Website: crate-barrel
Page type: customer-info-address
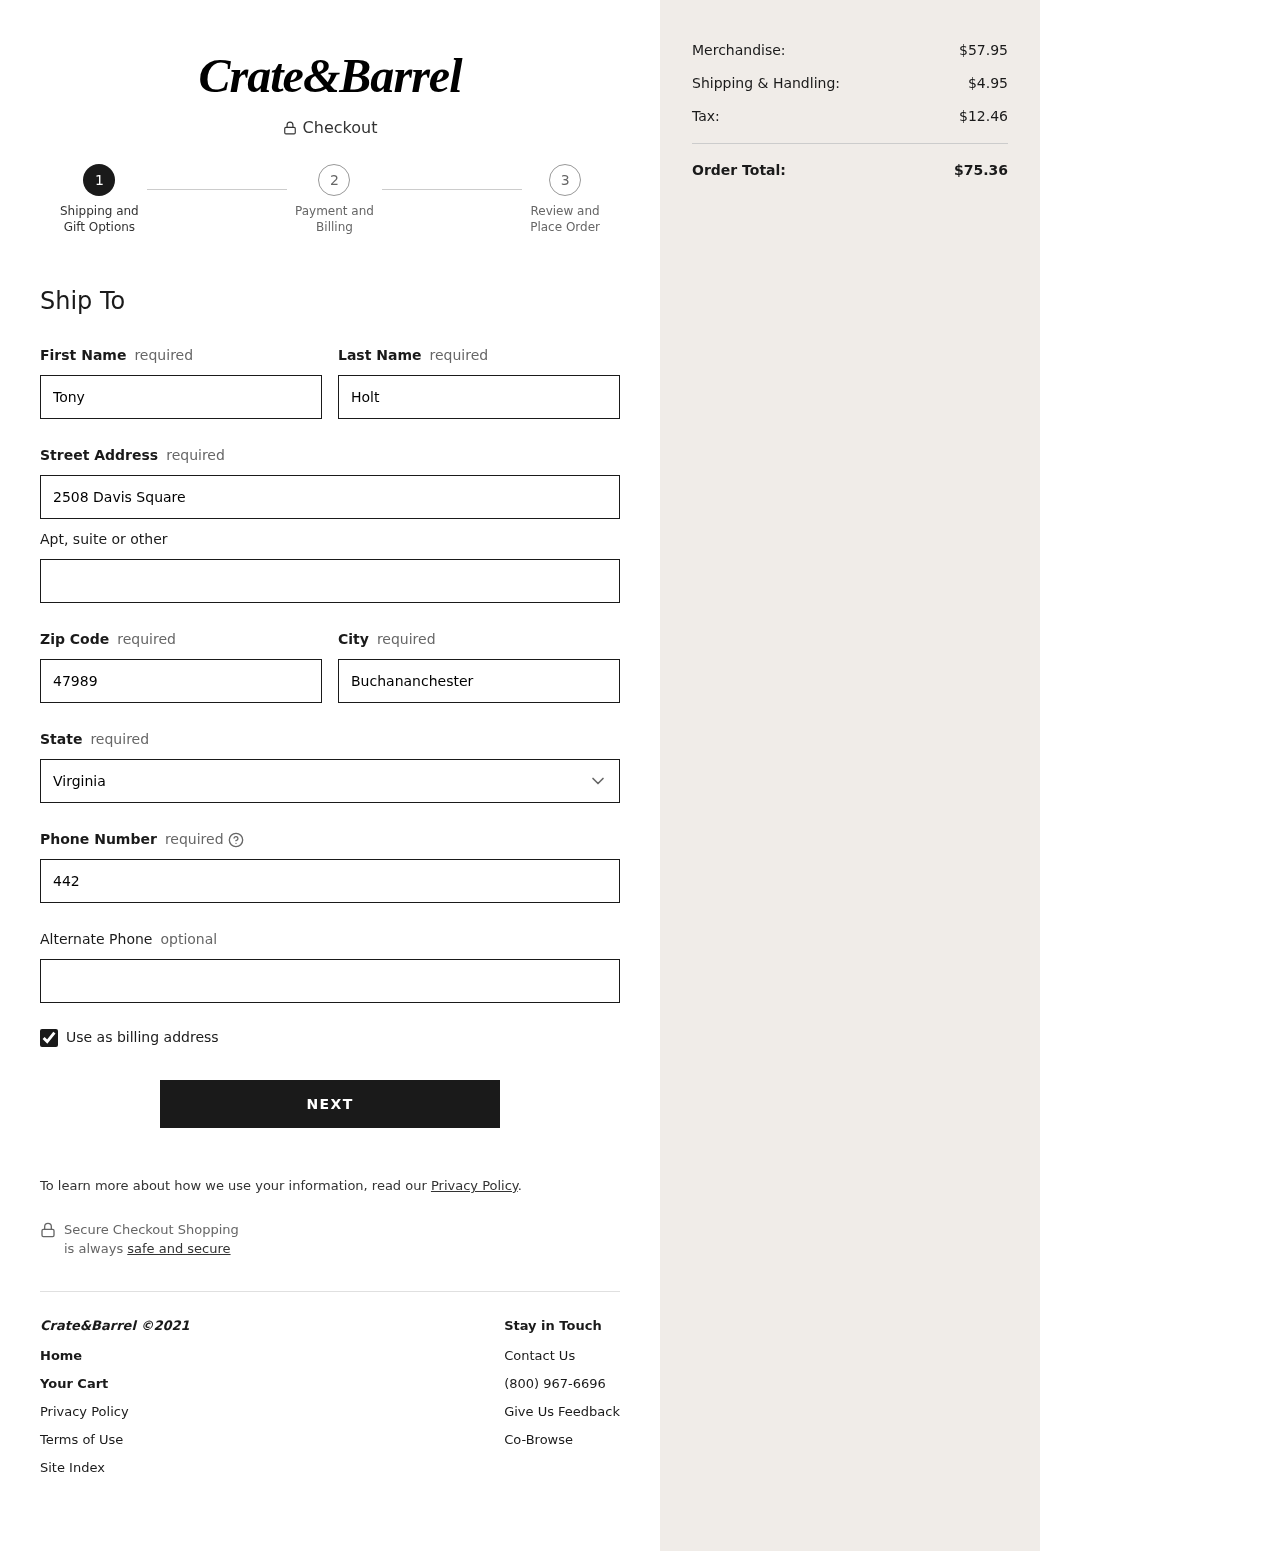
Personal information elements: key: PII_STATE
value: Virginia
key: PII_FIRSTNAME
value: Tony
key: PII_LASTNAME
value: Holt
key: PII_STREET
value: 2508 Davis Square
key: PII_POSTCODE
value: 47989
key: PII_CITY
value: Buchananchester
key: PII_PHONE
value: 4425369624
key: PII_PHONE_ALT
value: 2347359914
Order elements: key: ORDER_SUBTOTAL
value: $57.95
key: ORDER_SHIPPING_COST
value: $4.95
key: ORDER_TAX
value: $12.46
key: ORDER_TOTAL
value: $75.36